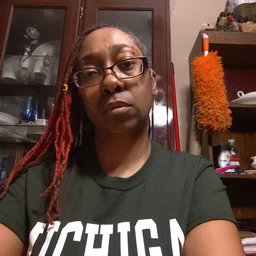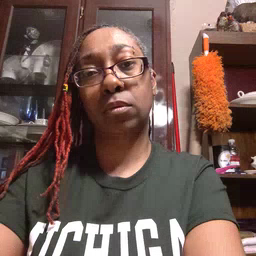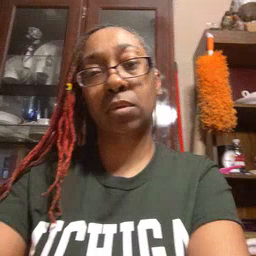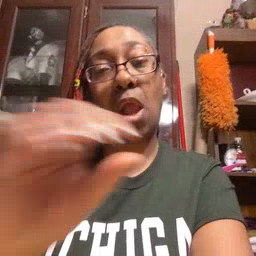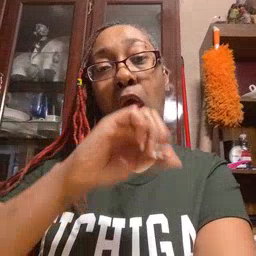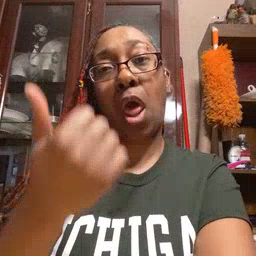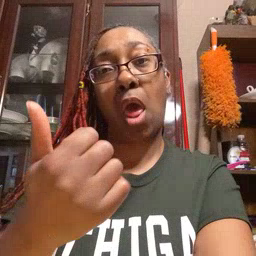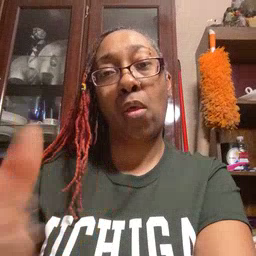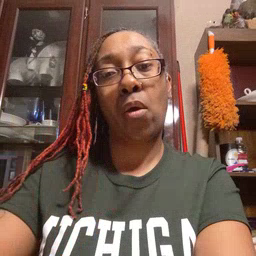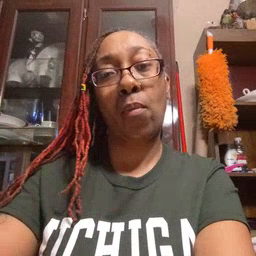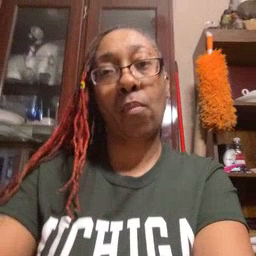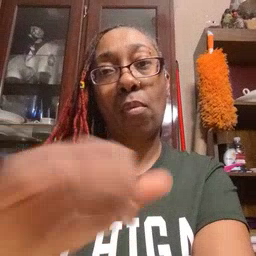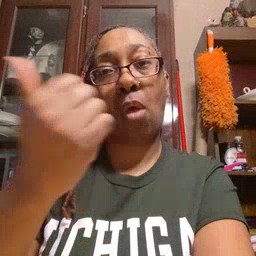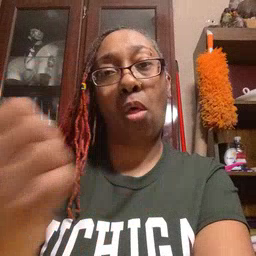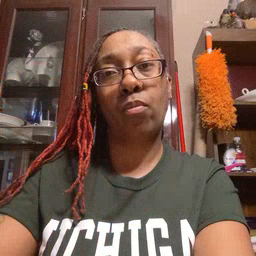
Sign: another